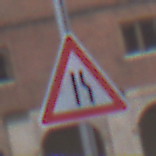
Verkehrszeichen: EinseitigVerengteFahrbahnRechts
Umgebung: Outdoor, Urban
Tageszeit: Midday
Wetter: Overcast
Licht: Natural
Jahreszeit: NotSpecified
Kontrast: LowContrast